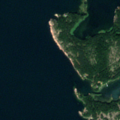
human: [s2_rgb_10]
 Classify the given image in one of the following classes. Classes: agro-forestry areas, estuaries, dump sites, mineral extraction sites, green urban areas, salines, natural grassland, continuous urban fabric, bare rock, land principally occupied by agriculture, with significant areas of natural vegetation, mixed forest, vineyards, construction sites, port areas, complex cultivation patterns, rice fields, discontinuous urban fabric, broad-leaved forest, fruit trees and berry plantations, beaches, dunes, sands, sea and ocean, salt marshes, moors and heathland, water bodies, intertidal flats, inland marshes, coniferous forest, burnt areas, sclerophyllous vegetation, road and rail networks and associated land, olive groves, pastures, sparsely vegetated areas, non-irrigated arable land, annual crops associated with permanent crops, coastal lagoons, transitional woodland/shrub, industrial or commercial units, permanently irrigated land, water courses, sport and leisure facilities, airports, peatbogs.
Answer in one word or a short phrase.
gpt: coniferous forest, sea and ocean